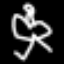
Label: angel